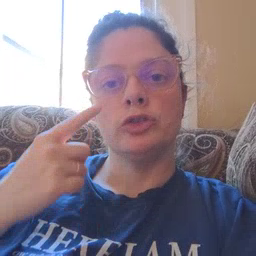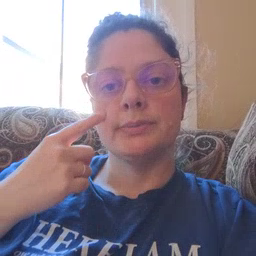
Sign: cheek